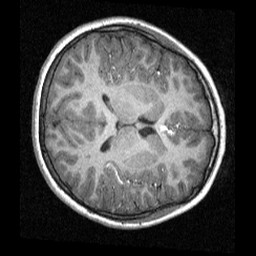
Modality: T1w
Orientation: axial
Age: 10
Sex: female